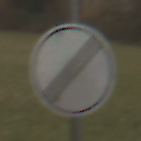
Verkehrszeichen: EndeSaemtlicherBegrenzungen
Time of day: Midday
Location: Outdoor (Nature)
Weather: Overcast
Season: NotSpecified
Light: Natural